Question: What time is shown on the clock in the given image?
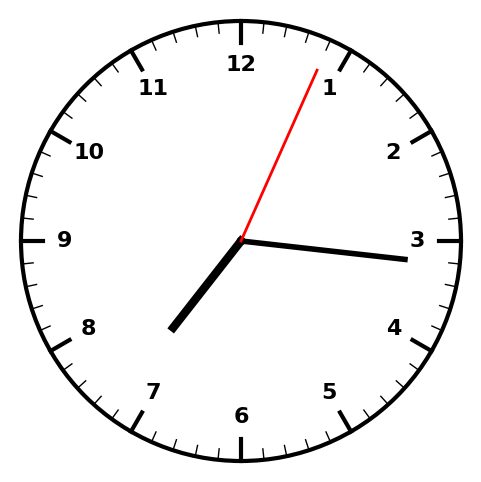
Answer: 07:16:04